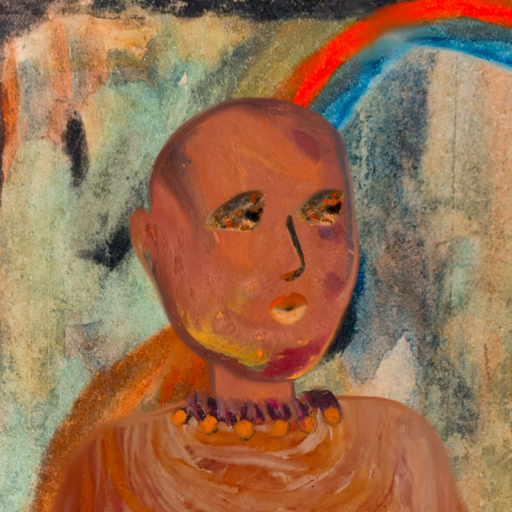
Background: Childish, Head And Neck Side: Mother_And_Son_Son, Face Side: Gypsy_Queen, Bust: Pious_Lady, Hair Side: Blank, Head Accessory: Blank, Second Necklace: Blank, Necklace: Doll, Baby: Blank